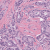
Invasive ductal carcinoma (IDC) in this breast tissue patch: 1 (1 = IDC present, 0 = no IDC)